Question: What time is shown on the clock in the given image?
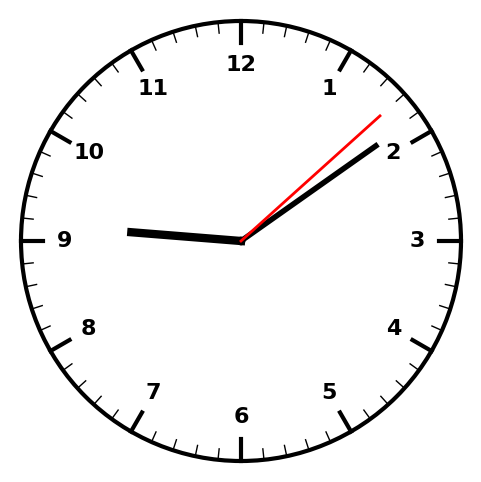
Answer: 09:09:08